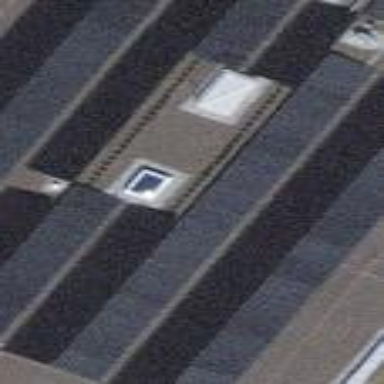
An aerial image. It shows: Solar power generator utilizing photovoltaic technology with solar photovoltaic panels.